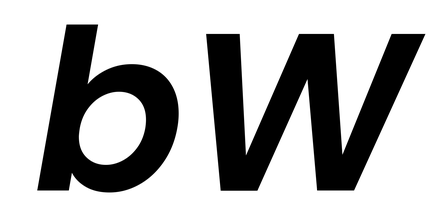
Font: Poppins-SemiBoldItalic